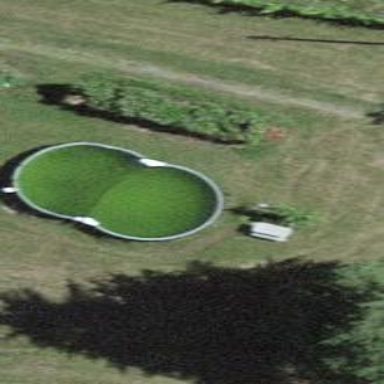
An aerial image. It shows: Outdoor swimming pool in leisure land.